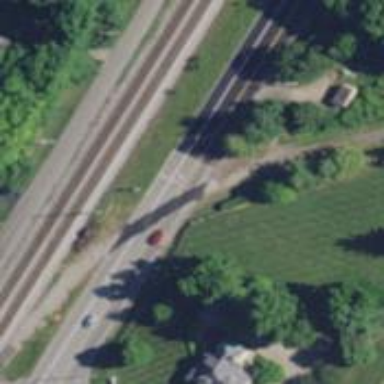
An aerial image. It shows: Rail spur service.